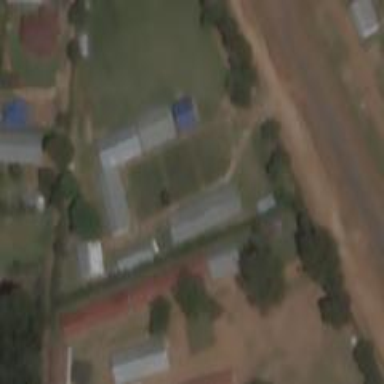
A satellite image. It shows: School.